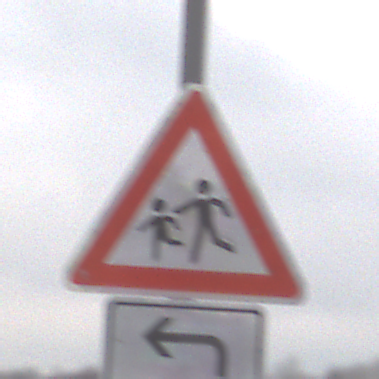
Verkehrszeichen: KinderRechts
Zusatzzeichen unten: RichtungsangabeDurchPfeile2
Umgebung: Outdoor, RoadRail
Tageszeit: Midday
Wetter: Overcast
Licht: Natural
Jahreszeit: NotSpecified
Kontrast: LowContrast